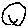
Label: smiley face